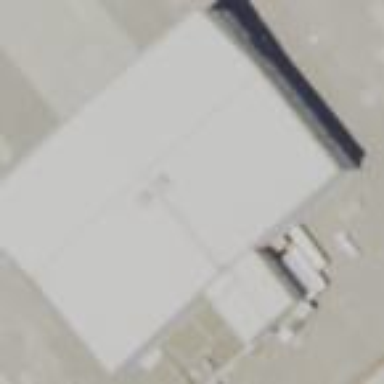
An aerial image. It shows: Hangar.